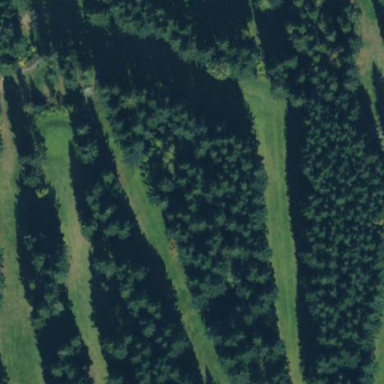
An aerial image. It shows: Golf course.